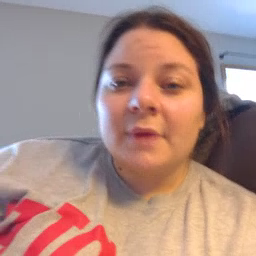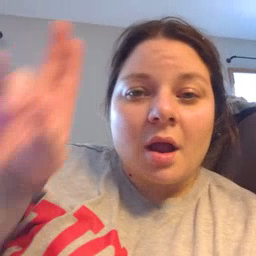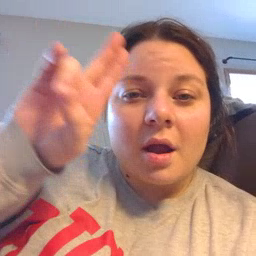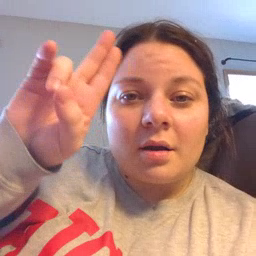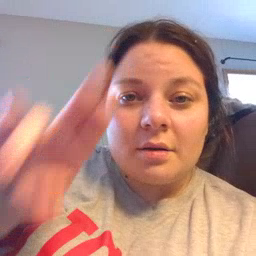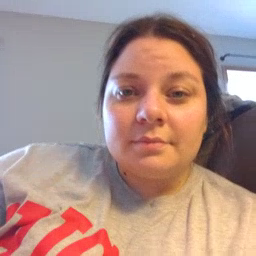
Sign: uncle